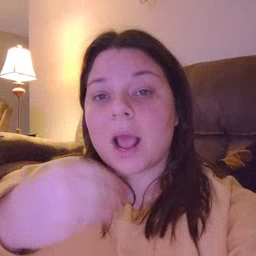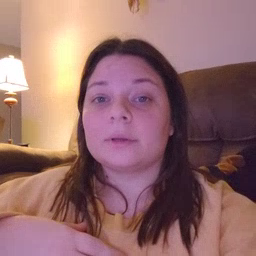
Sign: nap